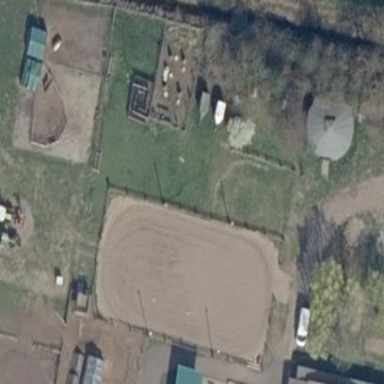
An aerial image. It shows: Equestrian pitch for leisure land use.